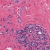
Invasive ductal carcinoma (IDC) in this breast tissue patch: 0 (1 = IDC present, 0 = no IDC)